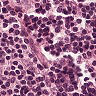
Metastatic tissue present: no